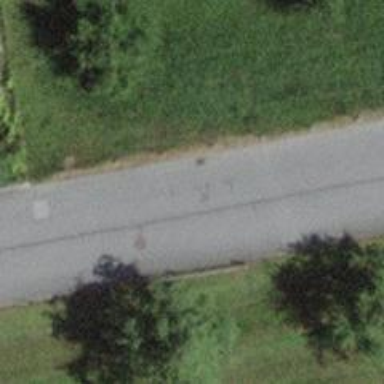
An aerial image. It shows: Residential road with asphalt surface.